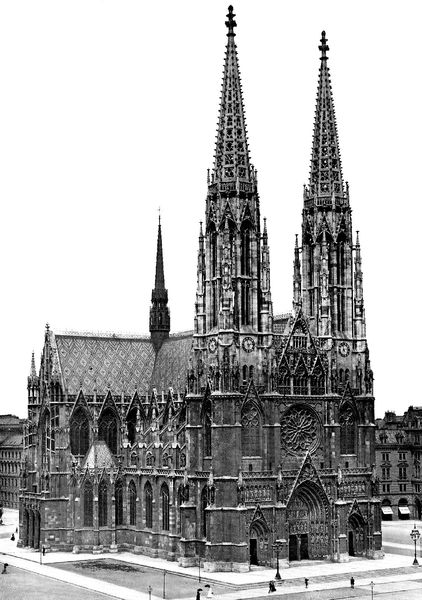
Titel: Votivkirche in Wien
Künstler: Heinrich Ferstel
Standort: Wien, Votivkirche (EU - AUT)
Schlagwörter: fenster, frankreich, dach, gebäude, rose, architektur, kirche, gotik, turm, platz, spitz, türme, rundfenster, dom, schwarzweiß, kathedrale, portal, portale, gotisch, rosette, wien, bauwerk, kirhce, maßwerk, tympanon, typanon, zweiturmfassade, vierungsturm, fensterrose, fialen, querschiff, strebewerk, uhren, kreuzblume, köln, doppelturmfassade, stufenportal, 2 türme, fensterlanzetten